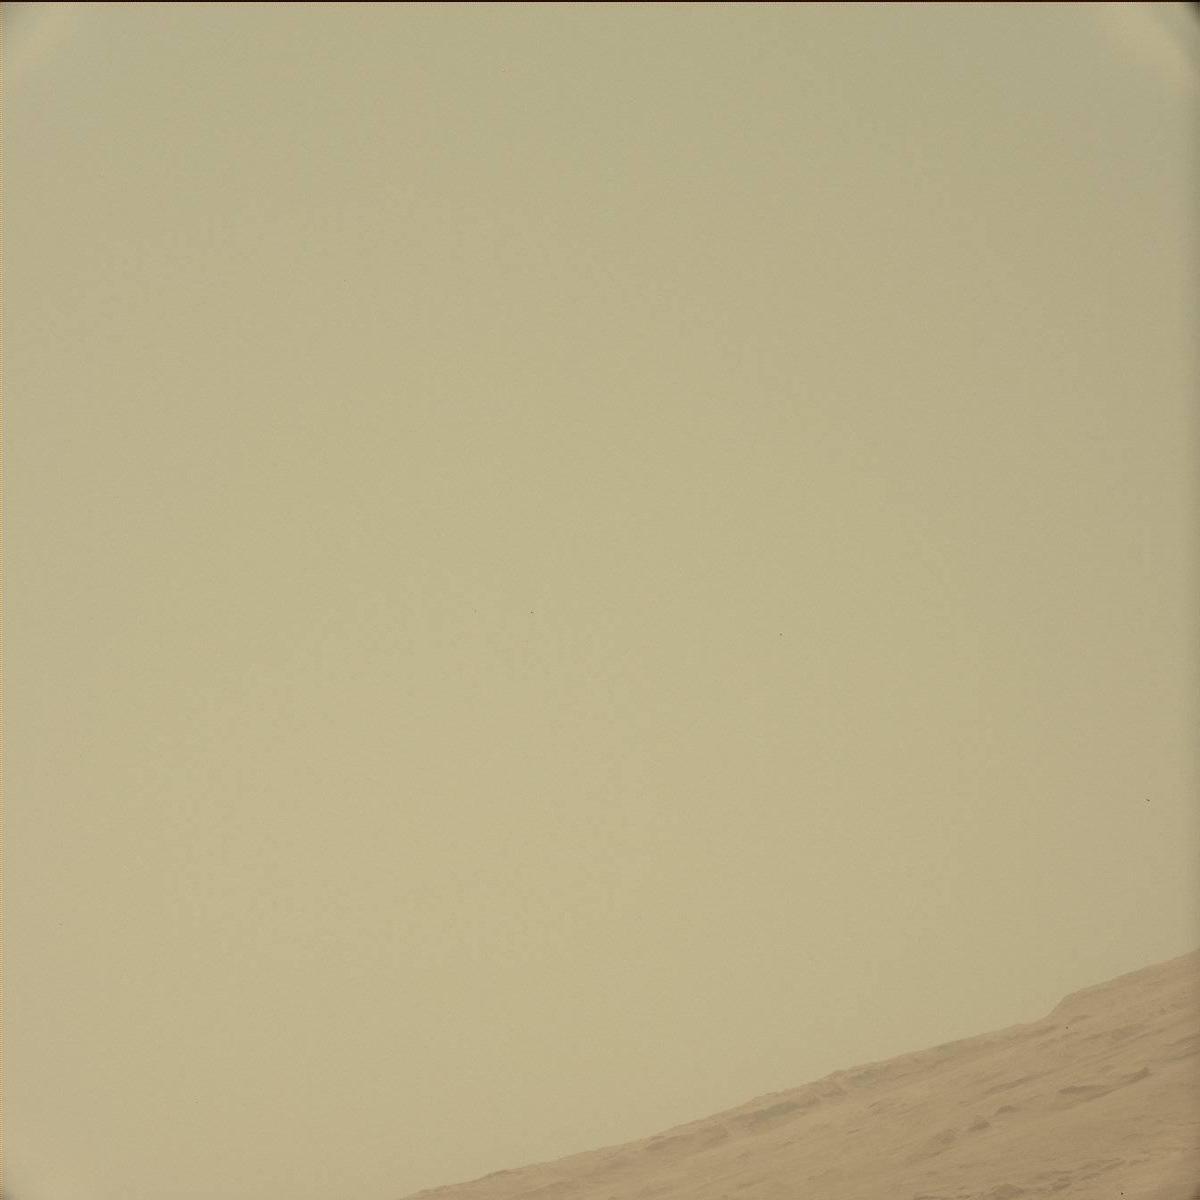
Terrain classes present: Ridge, Sky